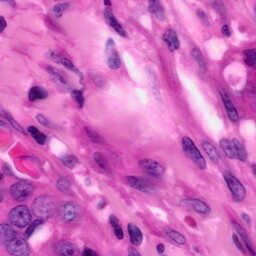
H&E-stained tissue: Pancreatic